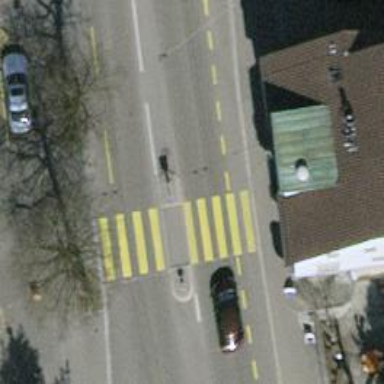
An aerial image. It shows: Uncontrolled crossing with pedestrian island.